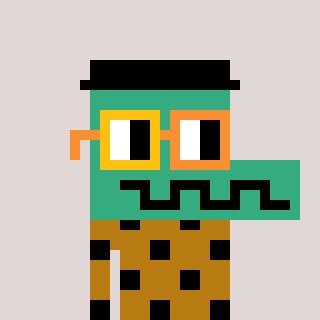
a pixel art character with square yellow and orange glasses, a crocodile-shaped head and a gold-colored body on a warm background